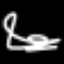
Label: squiggle